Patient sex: M
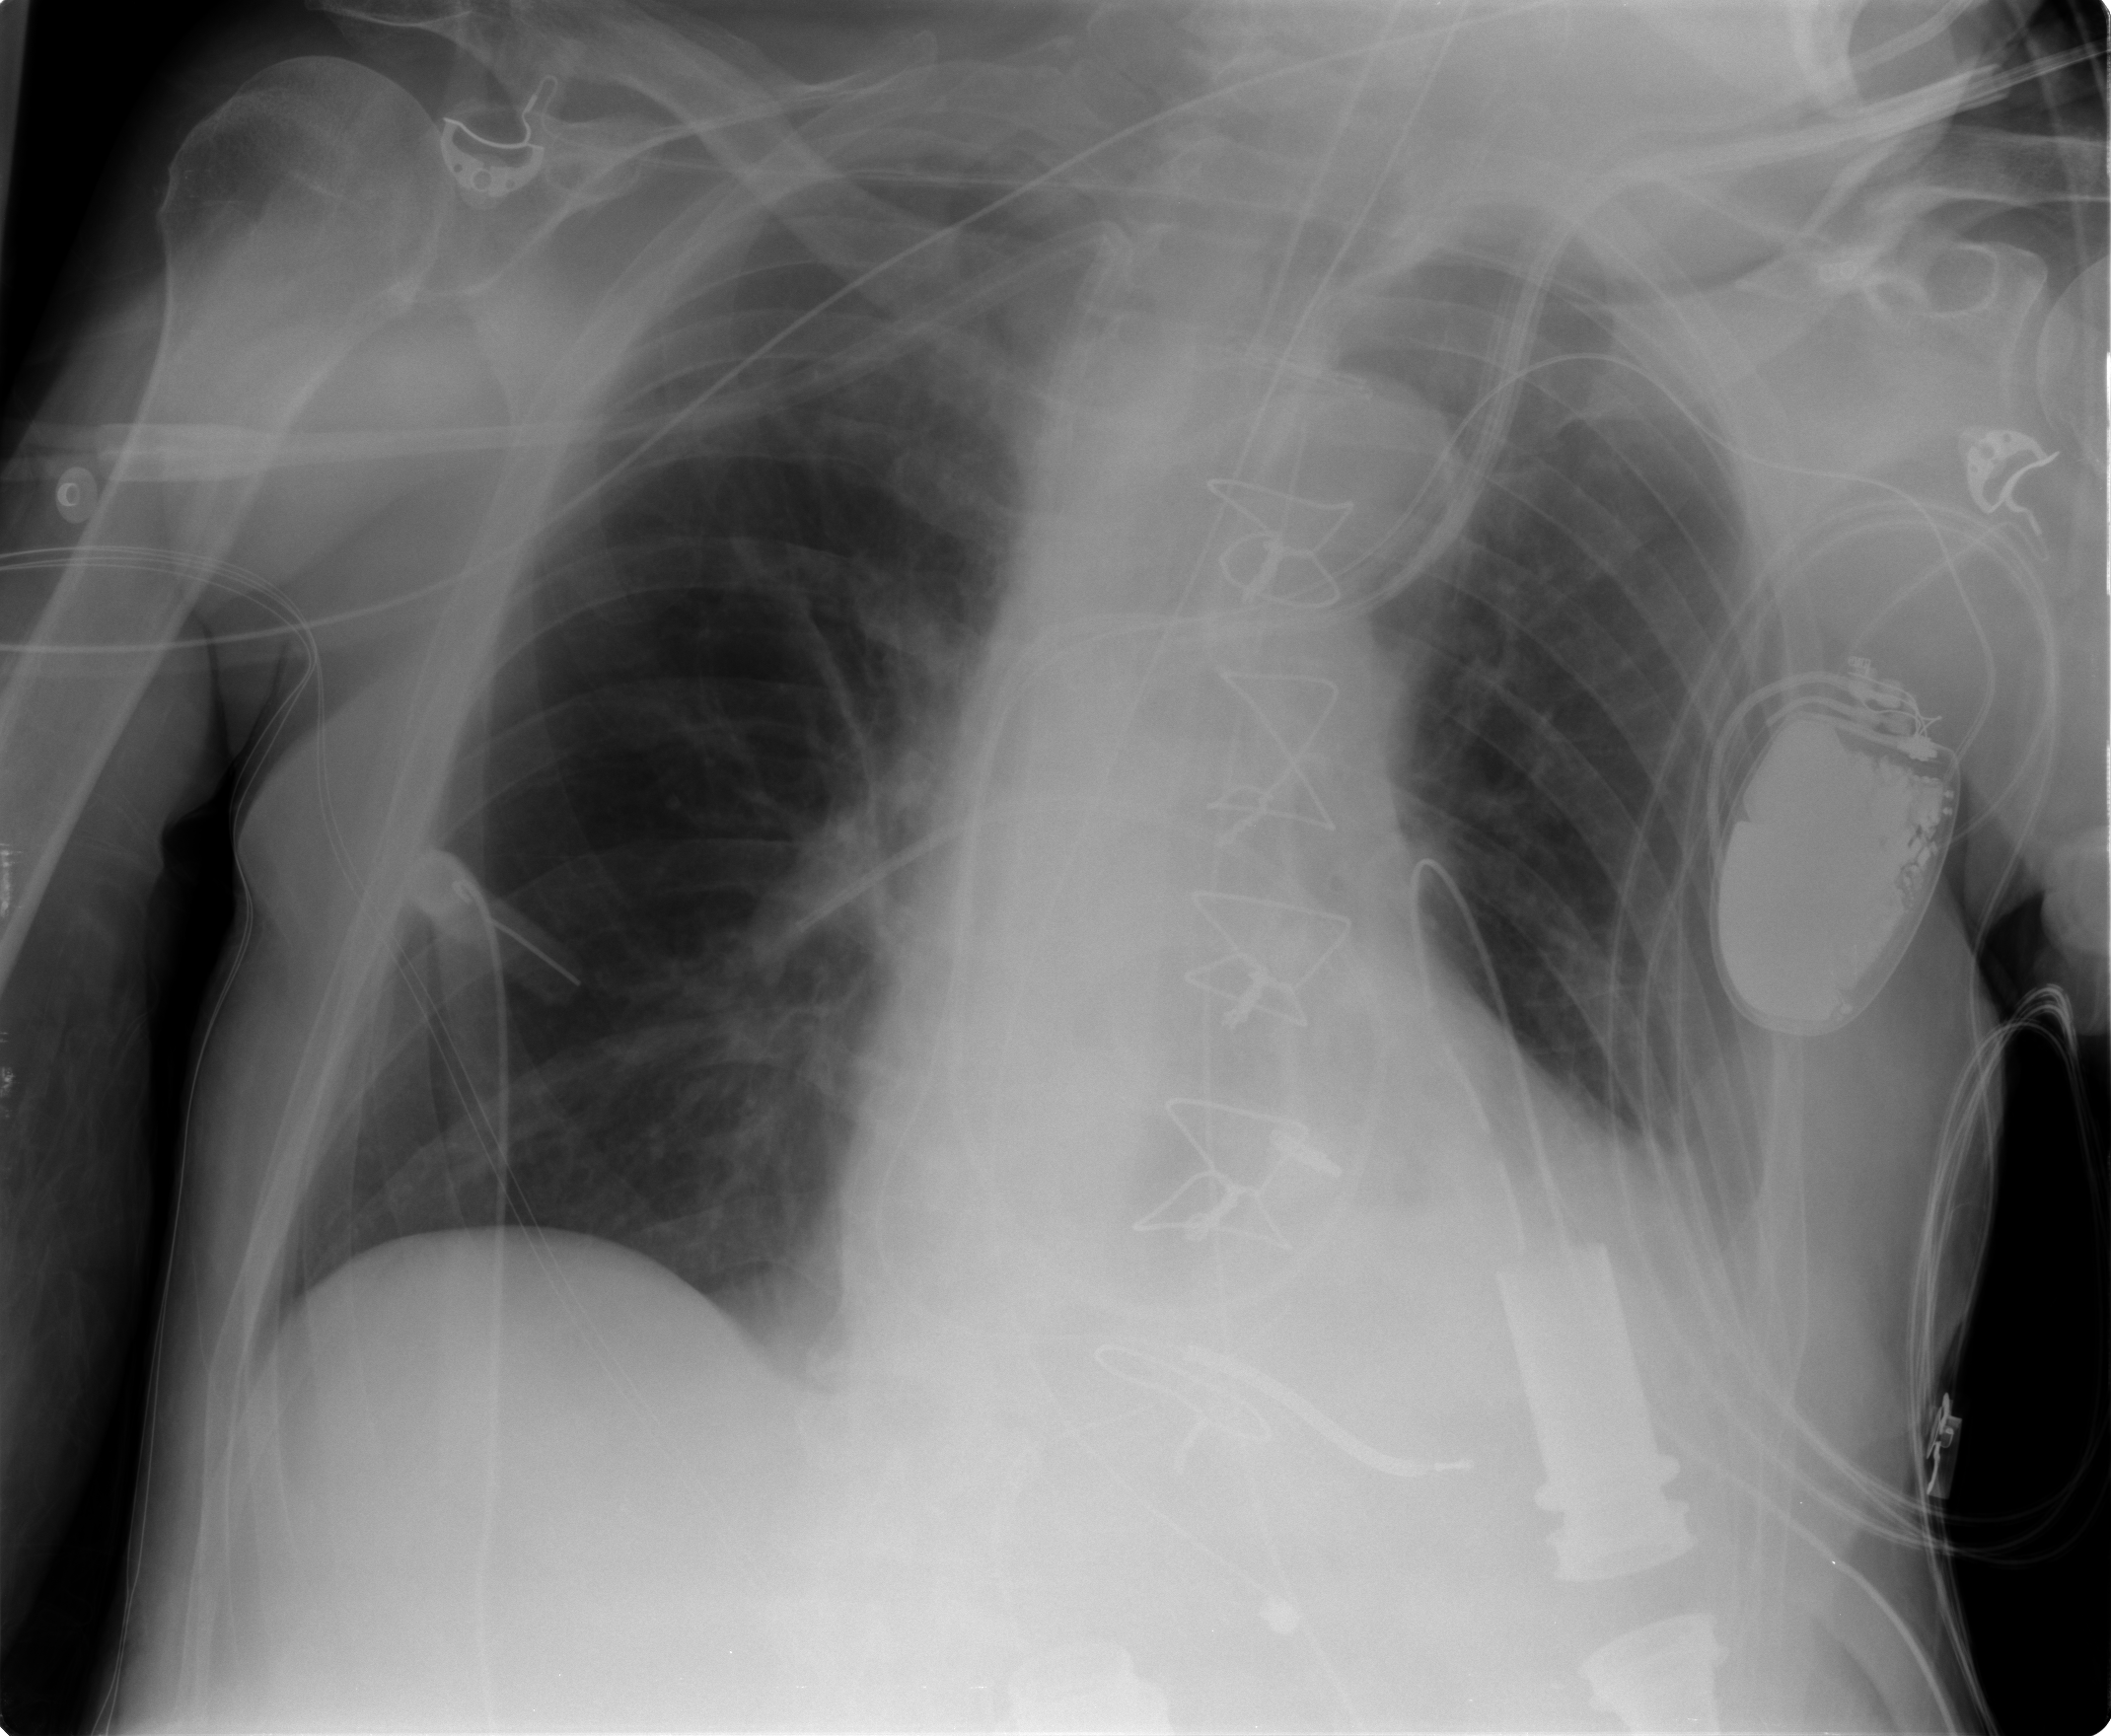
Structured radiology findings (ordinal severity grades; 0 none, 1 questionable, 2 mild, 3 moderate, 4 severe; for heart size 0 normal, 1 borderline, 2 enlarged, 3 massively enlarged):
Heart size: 2
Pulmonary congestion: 1
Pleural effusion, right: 0
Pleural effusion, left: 2
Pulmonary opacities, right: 0
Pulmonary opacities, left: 0
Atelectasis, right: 0
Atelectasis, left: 2